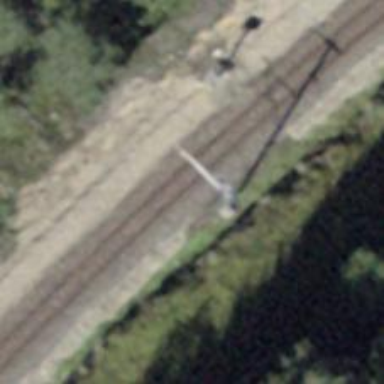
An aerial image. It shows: Power pole.